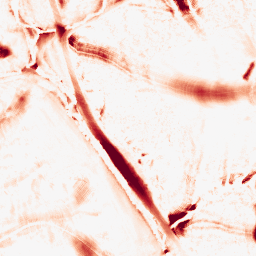
Category: morphological
Decomposition family: morphological
Decomposition parameters: operation: opening
size: 20
Upsampling method: sinc_hamming
Upsampling parameters: scale: 2
kernel_size: 8
Upsampling scale: 2